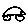
Label: car